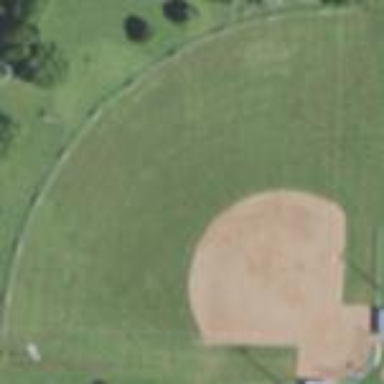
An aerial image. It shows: Baseball pitch for leisure and sports activities.